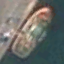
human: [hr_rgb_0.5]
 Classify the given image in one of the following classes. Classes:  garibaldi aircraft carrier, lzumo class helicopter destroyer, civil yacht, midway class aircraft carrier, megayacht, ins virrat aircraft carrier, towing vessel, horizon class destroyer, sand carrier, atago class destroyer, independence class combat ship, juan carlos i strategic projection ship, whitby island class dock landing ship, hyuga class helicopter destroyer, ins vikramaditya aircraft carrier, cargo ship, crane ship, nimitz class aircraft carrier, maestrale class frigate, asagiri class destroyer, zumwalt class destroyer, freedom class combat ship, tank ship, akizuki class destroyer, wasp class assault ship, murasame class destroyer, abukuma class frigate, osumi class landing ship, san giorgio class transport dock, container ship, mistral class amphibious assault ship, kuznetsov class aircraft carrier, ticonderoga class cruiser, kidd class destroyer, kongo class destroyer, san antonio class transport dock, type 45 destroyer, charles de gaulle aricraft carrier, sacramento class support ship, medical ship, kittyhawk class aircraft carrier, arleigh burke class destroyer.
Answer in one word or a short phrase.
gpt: Towing vessel